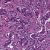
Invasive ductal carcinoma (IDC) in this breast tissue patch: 1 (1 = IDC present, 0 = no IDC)